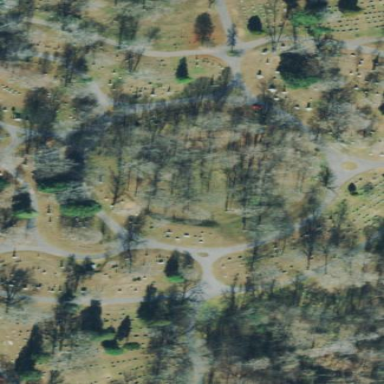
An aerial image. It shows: Sector within cemetery.